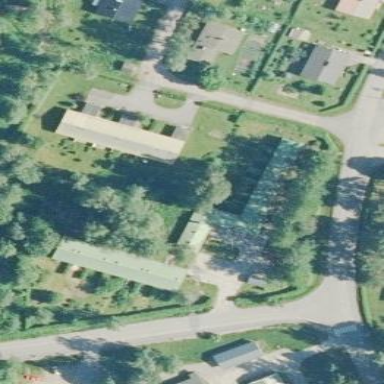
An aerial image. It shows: Terrace building.